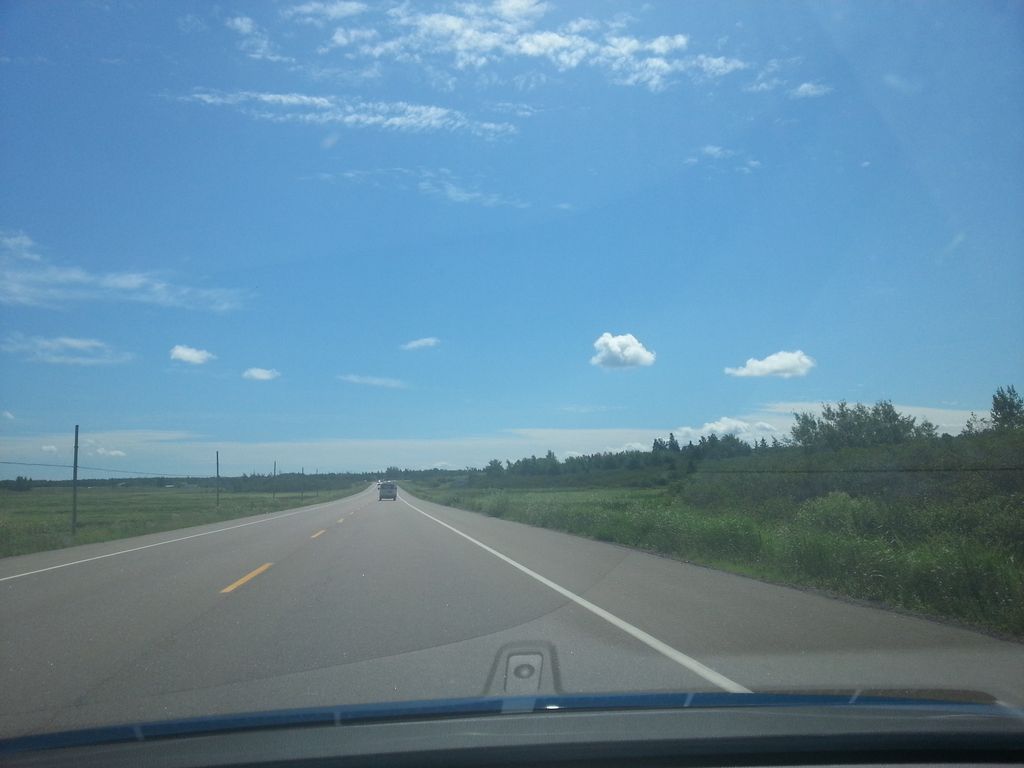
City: charlottetown